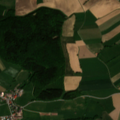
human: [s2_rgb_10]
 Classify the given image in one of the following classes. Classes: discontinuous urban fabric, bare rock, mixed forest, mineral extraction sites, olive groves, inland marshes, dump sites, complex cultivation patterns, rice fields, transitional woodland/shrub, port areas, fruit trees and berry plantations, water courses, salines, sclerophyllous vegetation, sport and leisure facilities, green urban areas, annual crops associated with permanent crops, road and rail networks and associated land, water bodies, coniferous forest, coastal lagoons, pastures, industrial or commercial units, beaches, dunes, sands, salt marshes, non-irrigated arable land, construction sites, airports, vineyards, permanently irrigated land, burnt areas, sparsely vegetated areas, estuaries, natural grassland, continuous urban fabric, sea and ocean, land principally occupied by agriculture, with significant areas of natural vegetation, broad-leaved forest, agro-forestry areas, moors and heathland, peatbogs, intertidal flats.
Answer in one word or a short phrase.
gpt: discontinuous urban fabric, non-irrigated arable land, land principally occupied by agriculture, with significant areas of natural vegetation, mixed forest